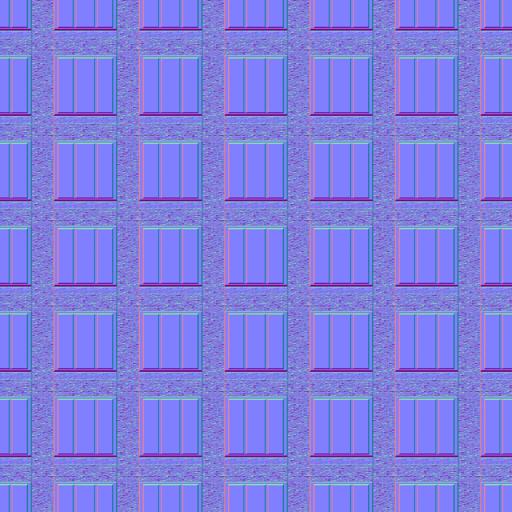
facade skyscraper